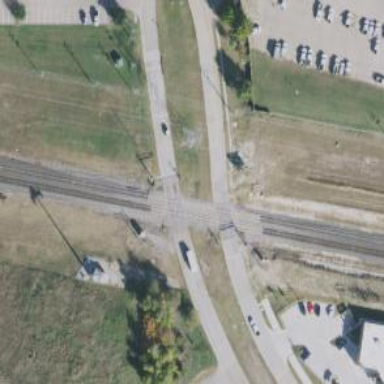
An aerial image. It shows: Railway crossing.